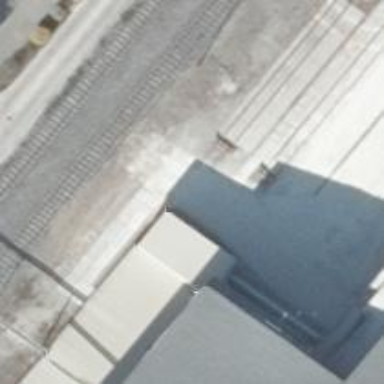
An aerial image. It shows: Railway yard used for servicing trains.